Question: I have installed Spotipy on my machine using these direction: <URL>
I am trying to run one of the examples but nothing is happening only the file opens. Here is the code they give:
# shows artist info for a URN or URL
'''
import spotipy
import sys
import pprint
if len(sys.argv) > 1:
search_str = sys.argv[1]
else:
search_str = 'Radiohead'
sp = spotipy.Spotify()
result = sp.search(search_str)
pprint.pprint(result)
'''
When I type "search.py" into the cmd prompt the file opens. Nothing else happens. I thought it would print out something related to Radiohead but no.
Do I need to do anything else?
Update 10/28/2017
I have made sure that the request package is installed.
I get bunch of errors, it looks like client.py is giving me errors. It also says I need to provide a token but this code should not need a token.
Python command and errors with Spotipy

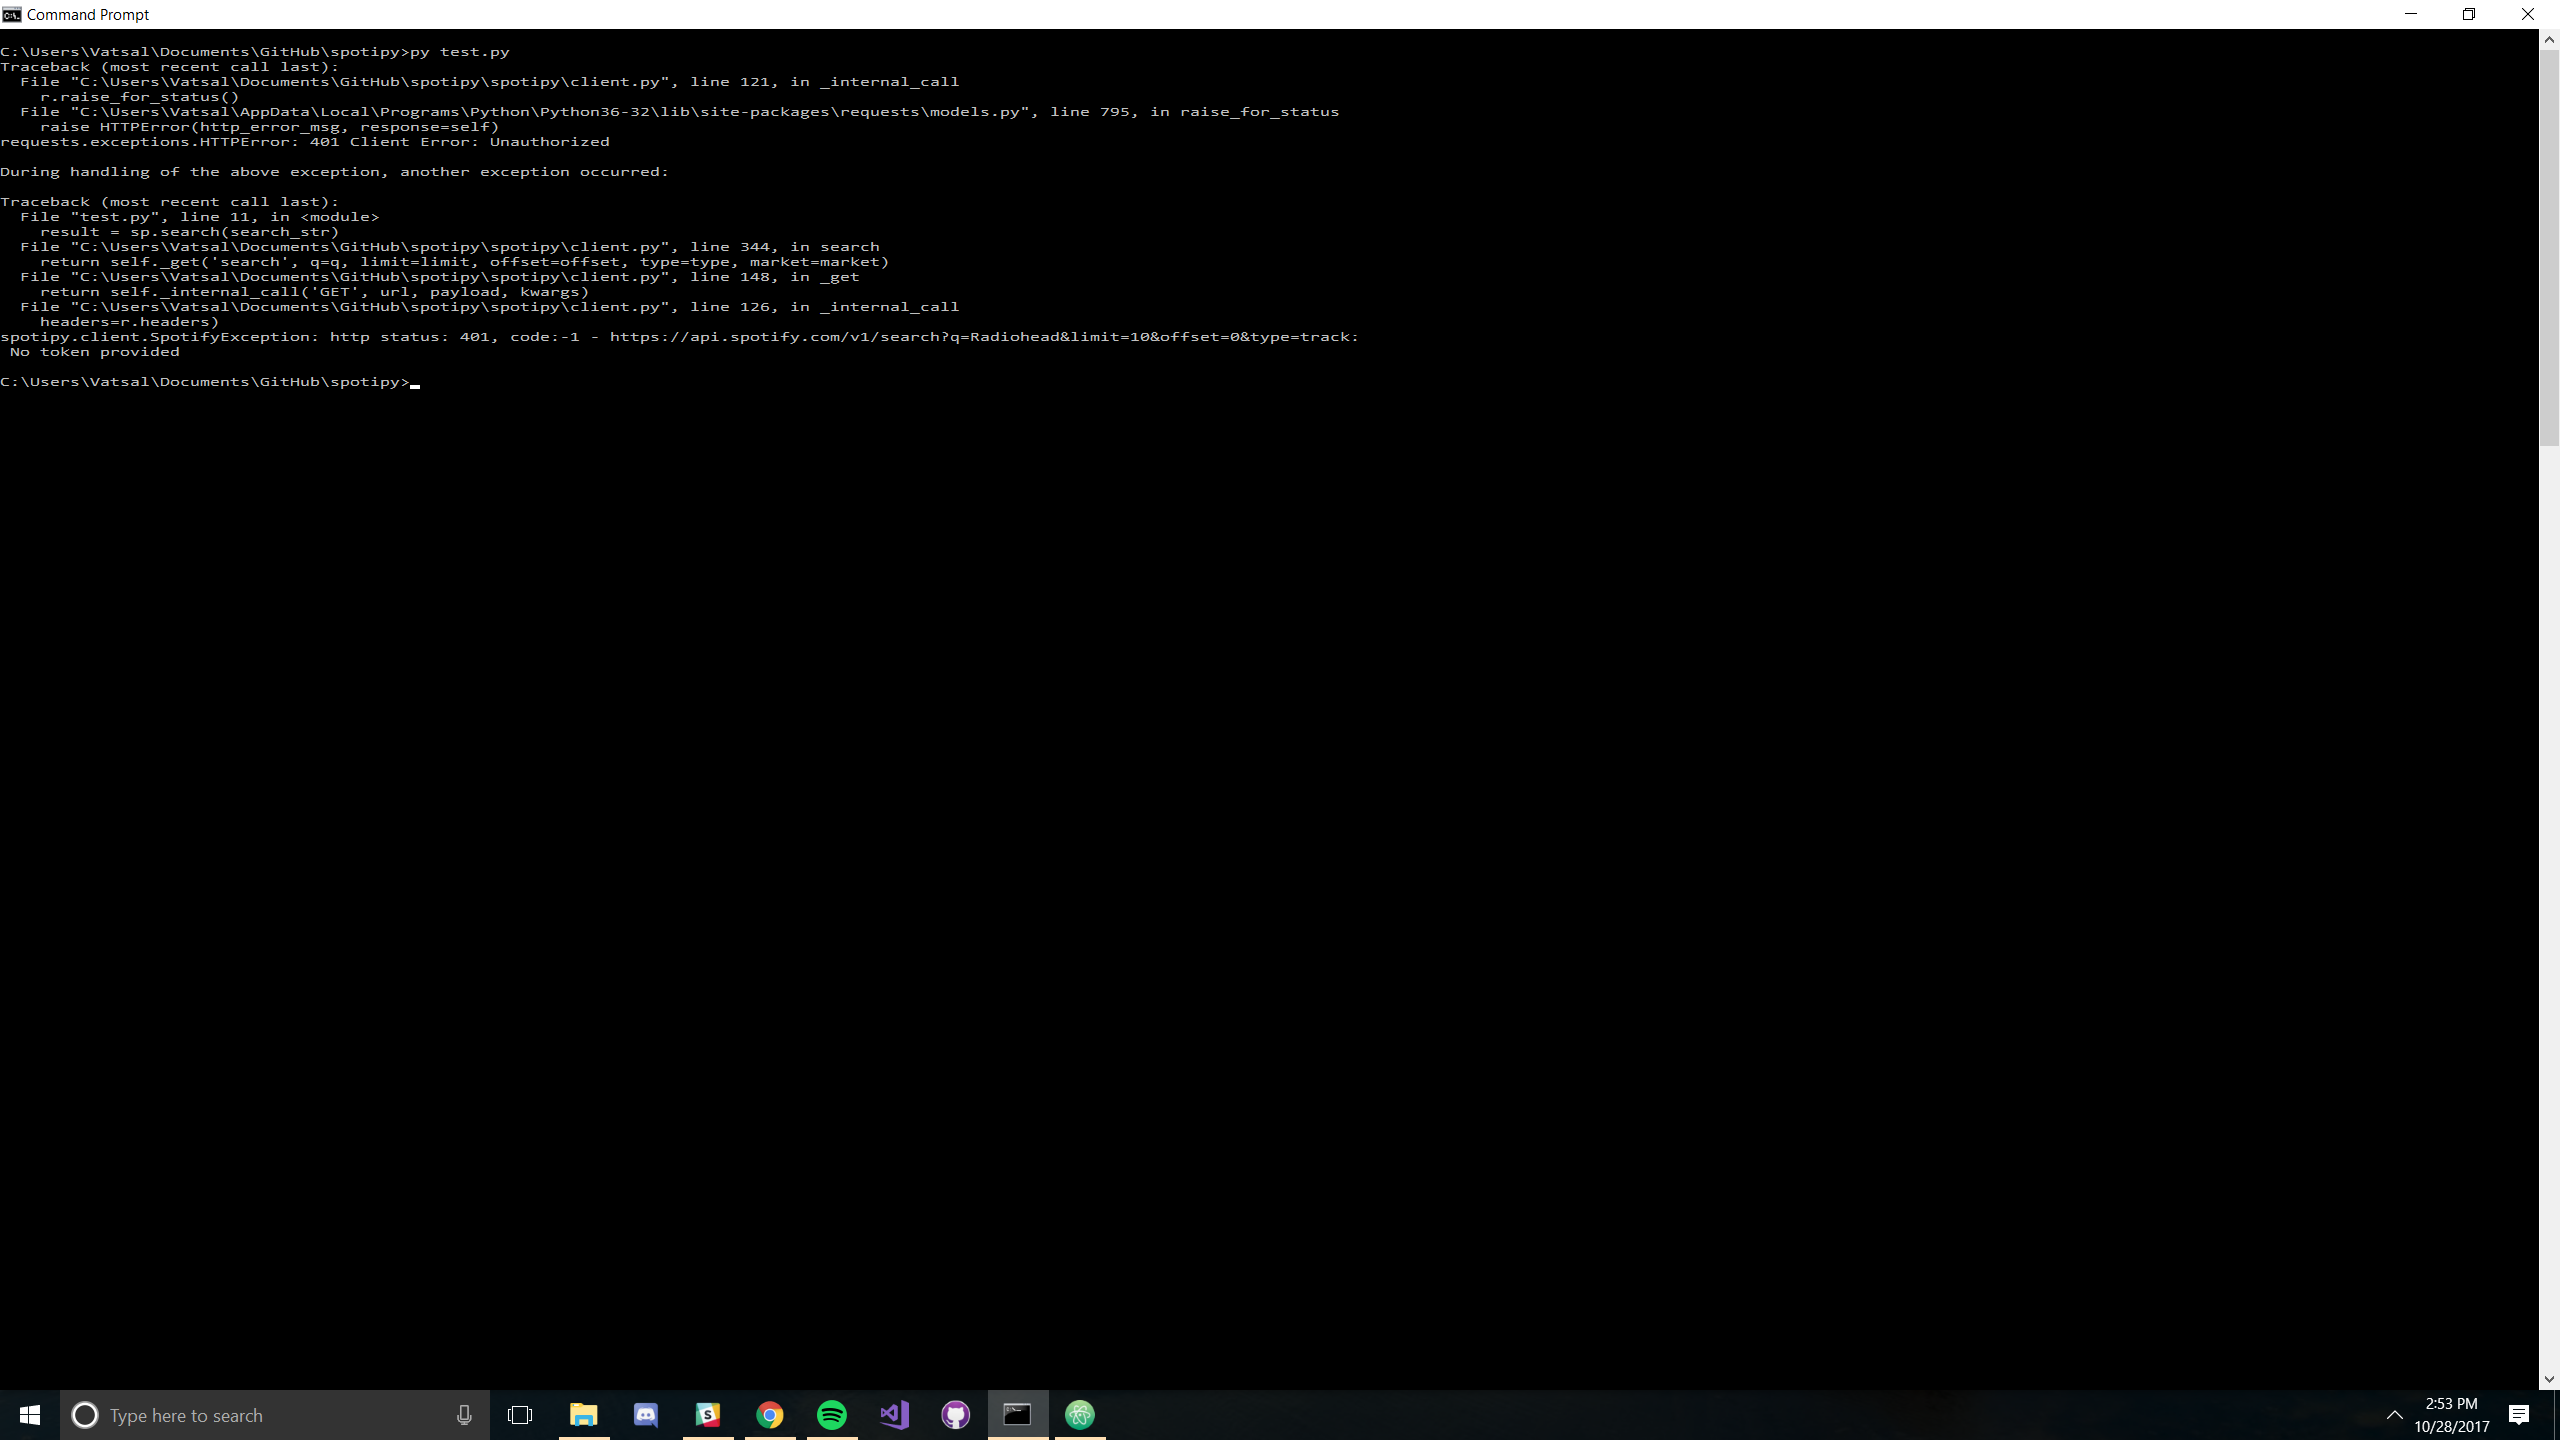
Answer: Error 401 is generated when you try to access a resource and you are not authenticated. 'Spotify' currently requires that you provide your credentials for it you must register in the following <URL> and create an application in it, in the end it will provide you with the 'Client ID' and 'Client Secret', these values must be placed in the part indicated by the code.
'''
import sys
from spotipy.oauth2 import SpotifyClientCredentials
import spotipy
import pprint
if len(sys.argv) > 1:
search_str = sys.argv[1]
else:
search_str = 'Radiohead'
client_id = "your_client_id"
client_secret = "your_client_secret"
client_credentials_manager = SpotifyClientCredentials(client_id=client_id, client_secret=client_secret)
sp = spotipy.Spotify(client_credentials_manager=client_credentials_manager)
result = sp.search(search_str)
pprint.pprint(result)
'''